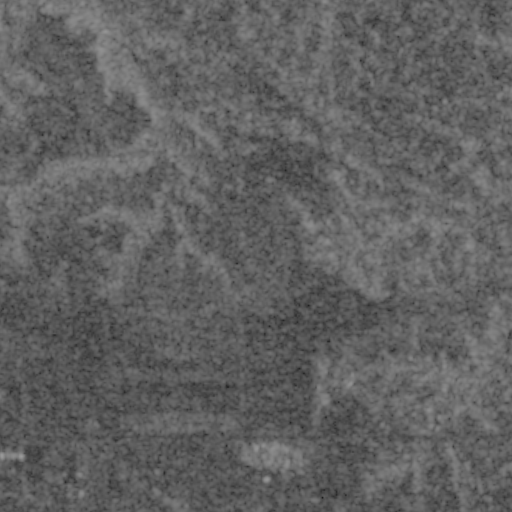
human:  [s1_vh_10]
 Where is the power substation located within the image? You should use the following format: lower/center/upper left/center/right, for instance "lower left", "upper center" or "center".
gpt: The power substation is located in the lower center of the image.
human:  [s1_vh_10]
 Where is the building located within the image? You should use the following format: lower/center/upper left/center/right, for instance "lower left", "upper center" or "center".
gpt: The building is located in the lower center of the image.
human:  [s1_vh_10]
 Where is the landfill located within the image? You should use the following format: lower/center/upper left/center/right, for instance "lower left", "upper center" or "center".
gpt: There is no landfill in the image.

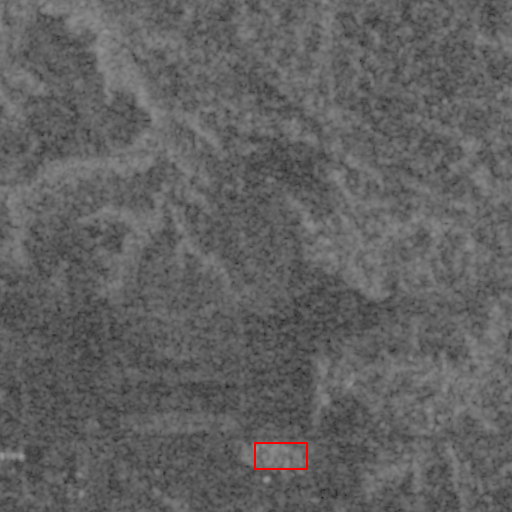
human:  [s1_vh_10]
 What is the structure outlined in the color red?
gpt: The structure outlined in red is a power substation.
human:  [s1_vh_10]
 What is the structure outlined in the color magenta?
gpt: There is no magenta outline.